Question: I'm trying to add acceleration to an object with a RigidBody2D component using 'AddForce', but all it seems to do is add a fixed velocity instead.
Here are the RigidBody2D settings:

For testing I've modified the 'Update' function to allow me to add forces and report the object's velocity periodically:
'''
void Update()
{
time += Time.deltaTime;
if (time > 0.5)
{
Debug.Log("Velocity magnitude = " + rigidbody2D.velocity.magnitude);
time = 0;
}
if (Input.GetKeyDown(KeyCode.Q))
{
rigidbody2D.AddForce(Vector2.right);
}
}
'''
What I see is that every time I press Q, the velocity magnitude increases by a fixed 0.02.
I.e. first it doesn't move at all and the velocity is 0, then after pressing Q the velocity magnitude changes to 0.02 and stays at 0.02 while the object trudges slowly to the right. Pressing Q again increases it to 0.04, then pressing once more increases it to 0.06 and so on.
These are results from two days ago. I did the experiment again today and got different velocity increments but the same behavior otherwise.
The velocity changes when I add a force.
If I added a force of magnitude 1 to an object at rest with a mass of 1 then its velocity would increase by 1 in magnitude every single unit of time (which I think here is seconds).
Instead it's staying fixed.
Using ForceMode2D.Impulse increases the velocity increments from 0.02 to 1, but the behavior stays the same - no acceleration, only one-time increments in speed.
What am I doing wrong?
---
I've tried looking for similar posts and for the problem in general but the only things I found were either irrelevant or asking the opposite (how to stop acceleration from occurring).
Any help would be appreciated.
The Unity version is 2019.1.1f1.
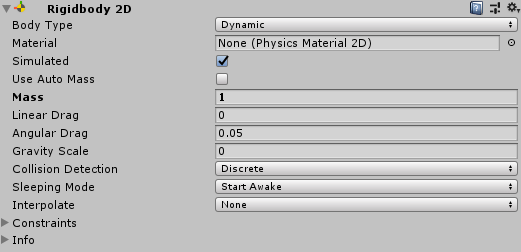
Answer: TL;DR
What you are doing wrong is that you are expecting the wrong physics behavior from the apply force function. That function does what it says, it applies force. It changes the object velocity instantaneously adding to it. The force mode for 2d bodies only tells the engine to consider the object's mass or not.
The problem is the naming Unity uses, AddForce doesn't "add" the force, it just applies the force for a single frame. In the following frames, all forces are zero again. If you want to keep the force, just create your own vector in your script, modify it, and apply it to the object every frame using AddForce.
---
how are you?
I have created a sample project to reproduce your issue but I couldn't reproduce the velocity staying fixed as you said. I'm not sure how you set up your scene so I made some assumptions. You probably have disabled either gravity on your object or friction, since you are reporting that the velocity is increased.
Acceleration, on the other hand, is a constant force being applied, think of it. If your car is still, and you push it for a short amount of time, the car will move then stop. If you keep pushing on the other hand, adding more and more force, the car will move faster and faster. Now think about your environment, you have a frictionless object. Every time you press Q you add a small force to it. It moves to the right a bit faster but with a constant speed (there is no force to change its velocity).
Here is what you'd want to do. Instead of adding the force only in the frame you pressed Q, add while you are pressing Q. This is what you want to do:
'''
private void FixedUpdate()
{
time += Time.deltaTime;
if (time > 0.5)
{
Debug.Log("Velocity magnitude = " + rigidbody2D.velocity.magnitude);
time = 0;
}
if (Input.GetKey(KeyCode.Q))
{
rigidbody2D.AddForce(speedMultiplier * Time.fixedTime * Vector2.right, ForceMode2D.Force);
}
}
'''
Another problem is the naming Unity uses, AddForce doesn't "add" the force, it just applies the force for a single frame. In the following frames all forces are zero again. If you want to keep the force, just create your own vector in your script, modify it, and apply it to the object every frame using AddForce.
Also, see that I changed Update to FixedUpdate? In Unity, you are recommended to apply all physics changes in that method instead. Update runs as much as it can (once every frame if possible), fixed update instead runs only after the physics thread is done. This means you are not spending CPU time telling the object to move every frame, and instead you are waiting for the physics to be synchronized.